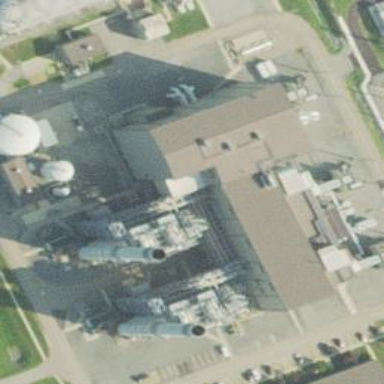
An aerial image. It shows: Industrial area with power plant.